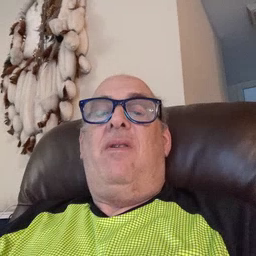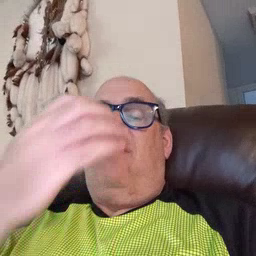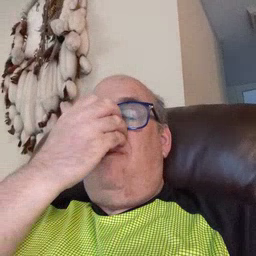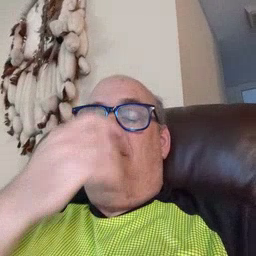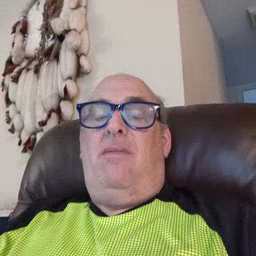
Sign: clown